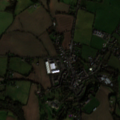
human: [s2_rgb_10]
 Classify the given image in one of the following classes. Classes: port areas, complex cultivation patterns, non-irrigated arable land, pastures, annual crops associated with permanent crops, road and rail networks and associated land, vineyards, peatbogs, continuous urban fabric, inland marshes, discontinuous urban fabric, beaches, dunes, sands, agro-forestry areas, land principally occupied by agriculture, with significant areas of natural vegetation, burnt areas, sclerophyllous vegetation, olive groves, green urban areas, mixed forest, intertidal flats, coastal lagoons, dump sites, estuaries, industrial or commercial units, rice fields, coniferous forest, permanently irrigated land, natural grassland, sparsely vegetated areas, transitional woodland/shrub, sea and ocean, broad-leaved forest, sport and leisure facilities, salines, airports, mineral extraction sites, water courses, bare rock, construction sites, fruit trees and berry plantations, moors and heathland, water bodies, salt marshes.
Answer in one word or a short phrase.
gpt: discontinuous urban fabric, non-irrigated arable land, pastures